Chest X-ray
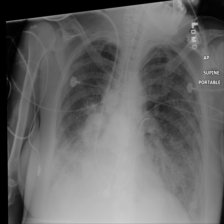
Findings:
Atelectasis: negative
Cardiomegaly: negative
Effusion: negative
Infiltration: negative
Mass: negative
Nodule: negative
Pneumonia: negative
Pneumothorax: negative
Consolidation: negative
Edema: negative
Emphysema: negative
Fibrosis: negative
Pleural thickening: negative
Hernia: negative